Chest X-ray:
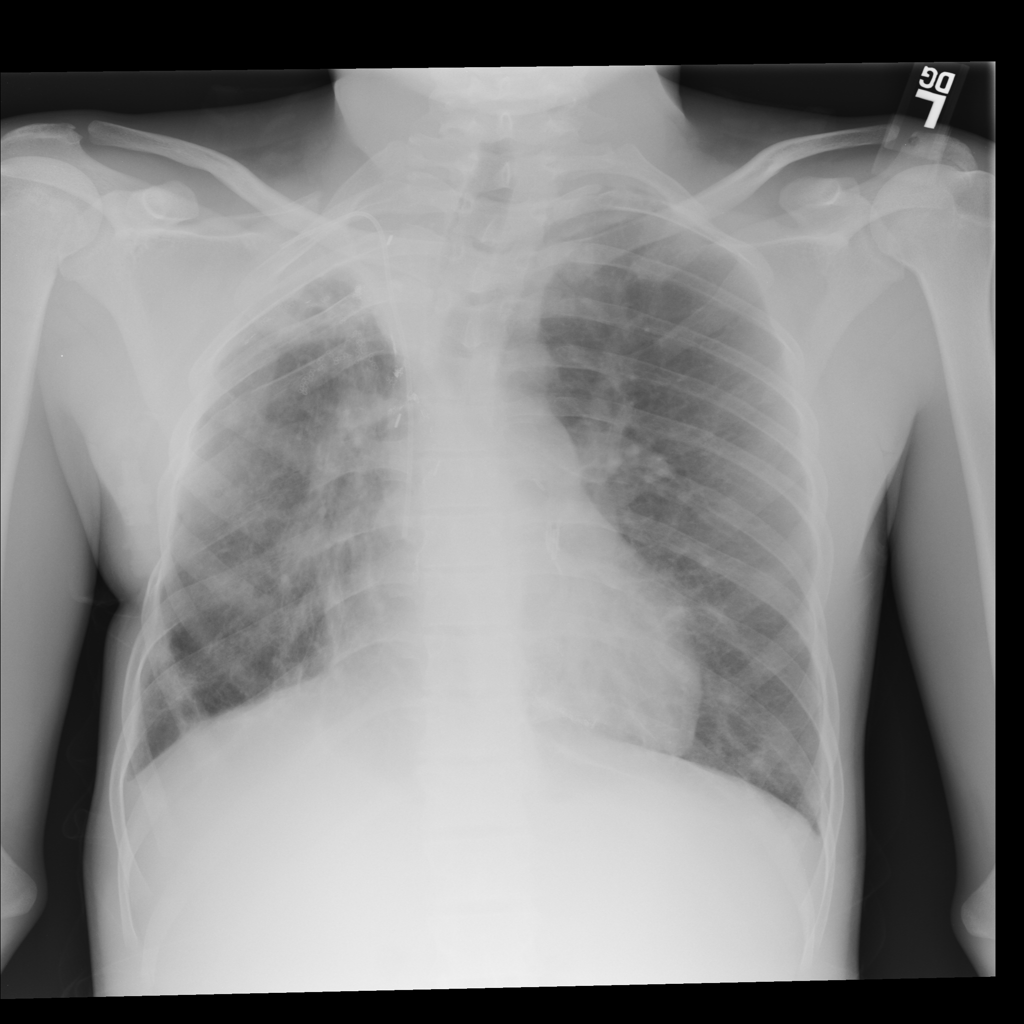
Findings: Consolidation, Fibrosis
No abnormal finding: no